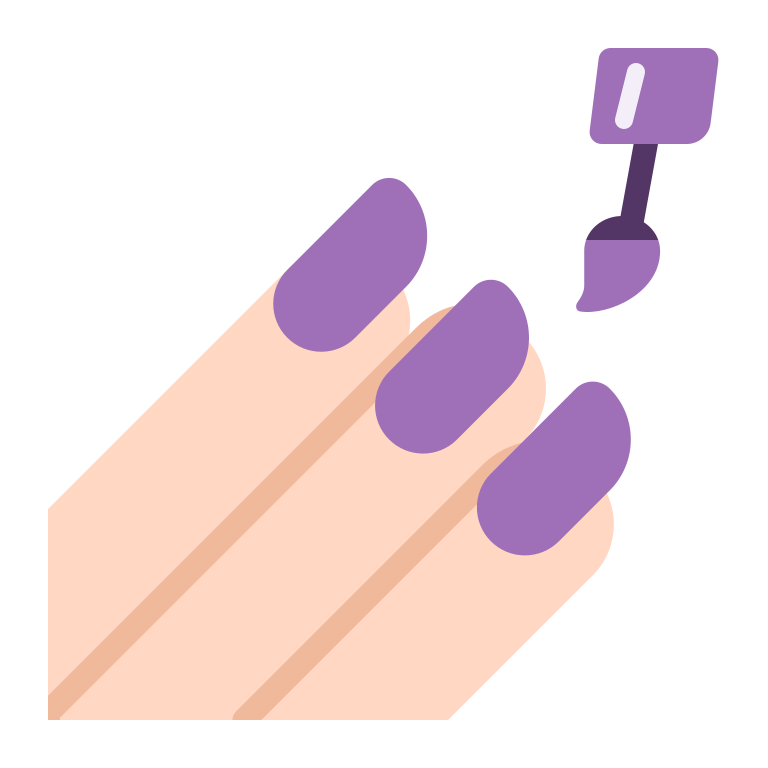
nail polish flat light